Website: macys
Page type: customer-info-address
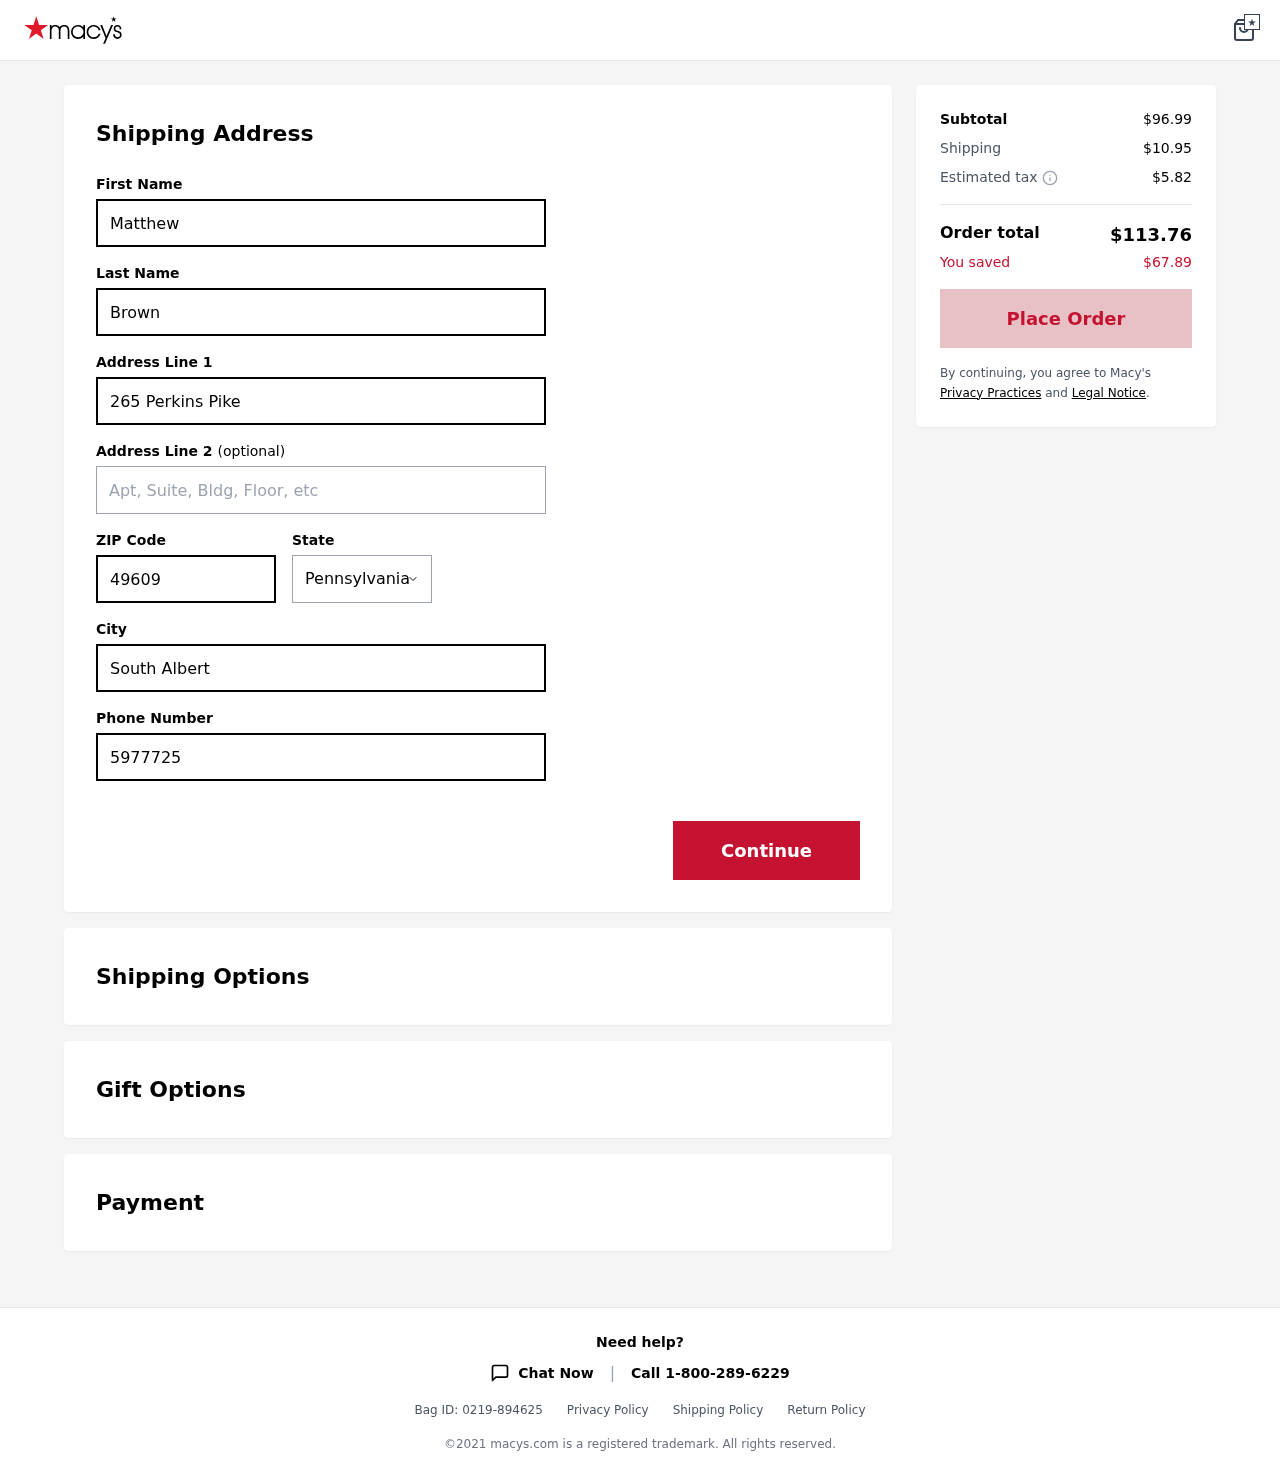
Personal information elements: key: PII_CITY
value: South Albert
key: PII_FIRSTNAME
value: Matthew
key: PII_LASTNAME
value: Brown
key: PII_PHONE
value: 5977725950
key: PII_POSTCODE
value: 49609
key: PII_STATE
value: Pennsylvania
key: PII_STREET
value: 265 Perkins Pike
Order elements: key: ORDER_SUBTOTAL
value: $96.99
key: ORDER_SHIPPING_COST
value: $10.95
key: ORDER_TAX
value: $5.82
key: ORDER_TOTAL
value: $113.76
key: ORDER_SAVINGS
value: $67.89